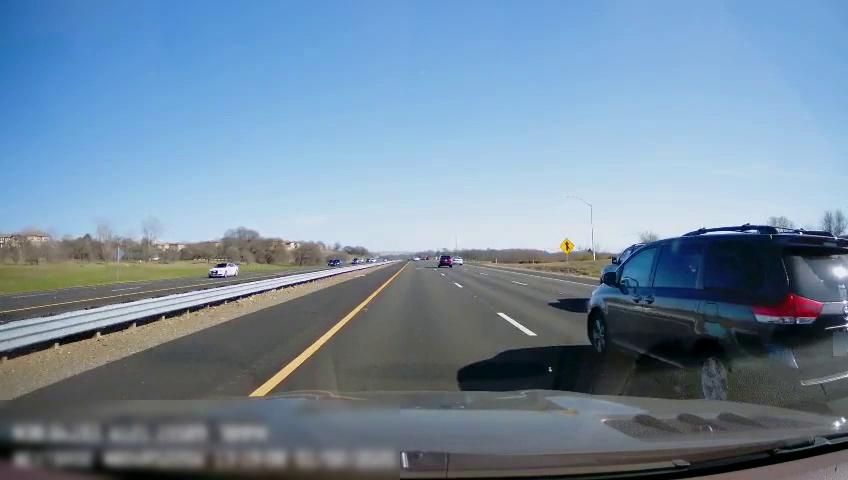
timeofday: Day
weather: Sunny
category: Drivable Space
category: Drivable Space
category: Vehicles | Car
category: Vehicles | Car
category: Vehicles | SUV
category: Vehicles | Car
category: Vehicles | Car
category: Lanes | Opposite Lane
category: Lanes | Opposite Lane
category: Lanes | Current Lane
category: Lanes | Current Lane
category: Lanes | Alternate Lane
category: Lanes | Alternate Lane
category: Traffic | Signs